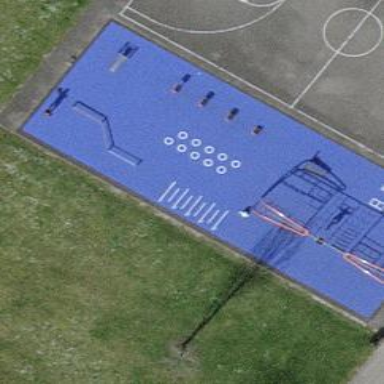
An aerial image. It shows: Fitness station in leisure land area.